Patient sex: M
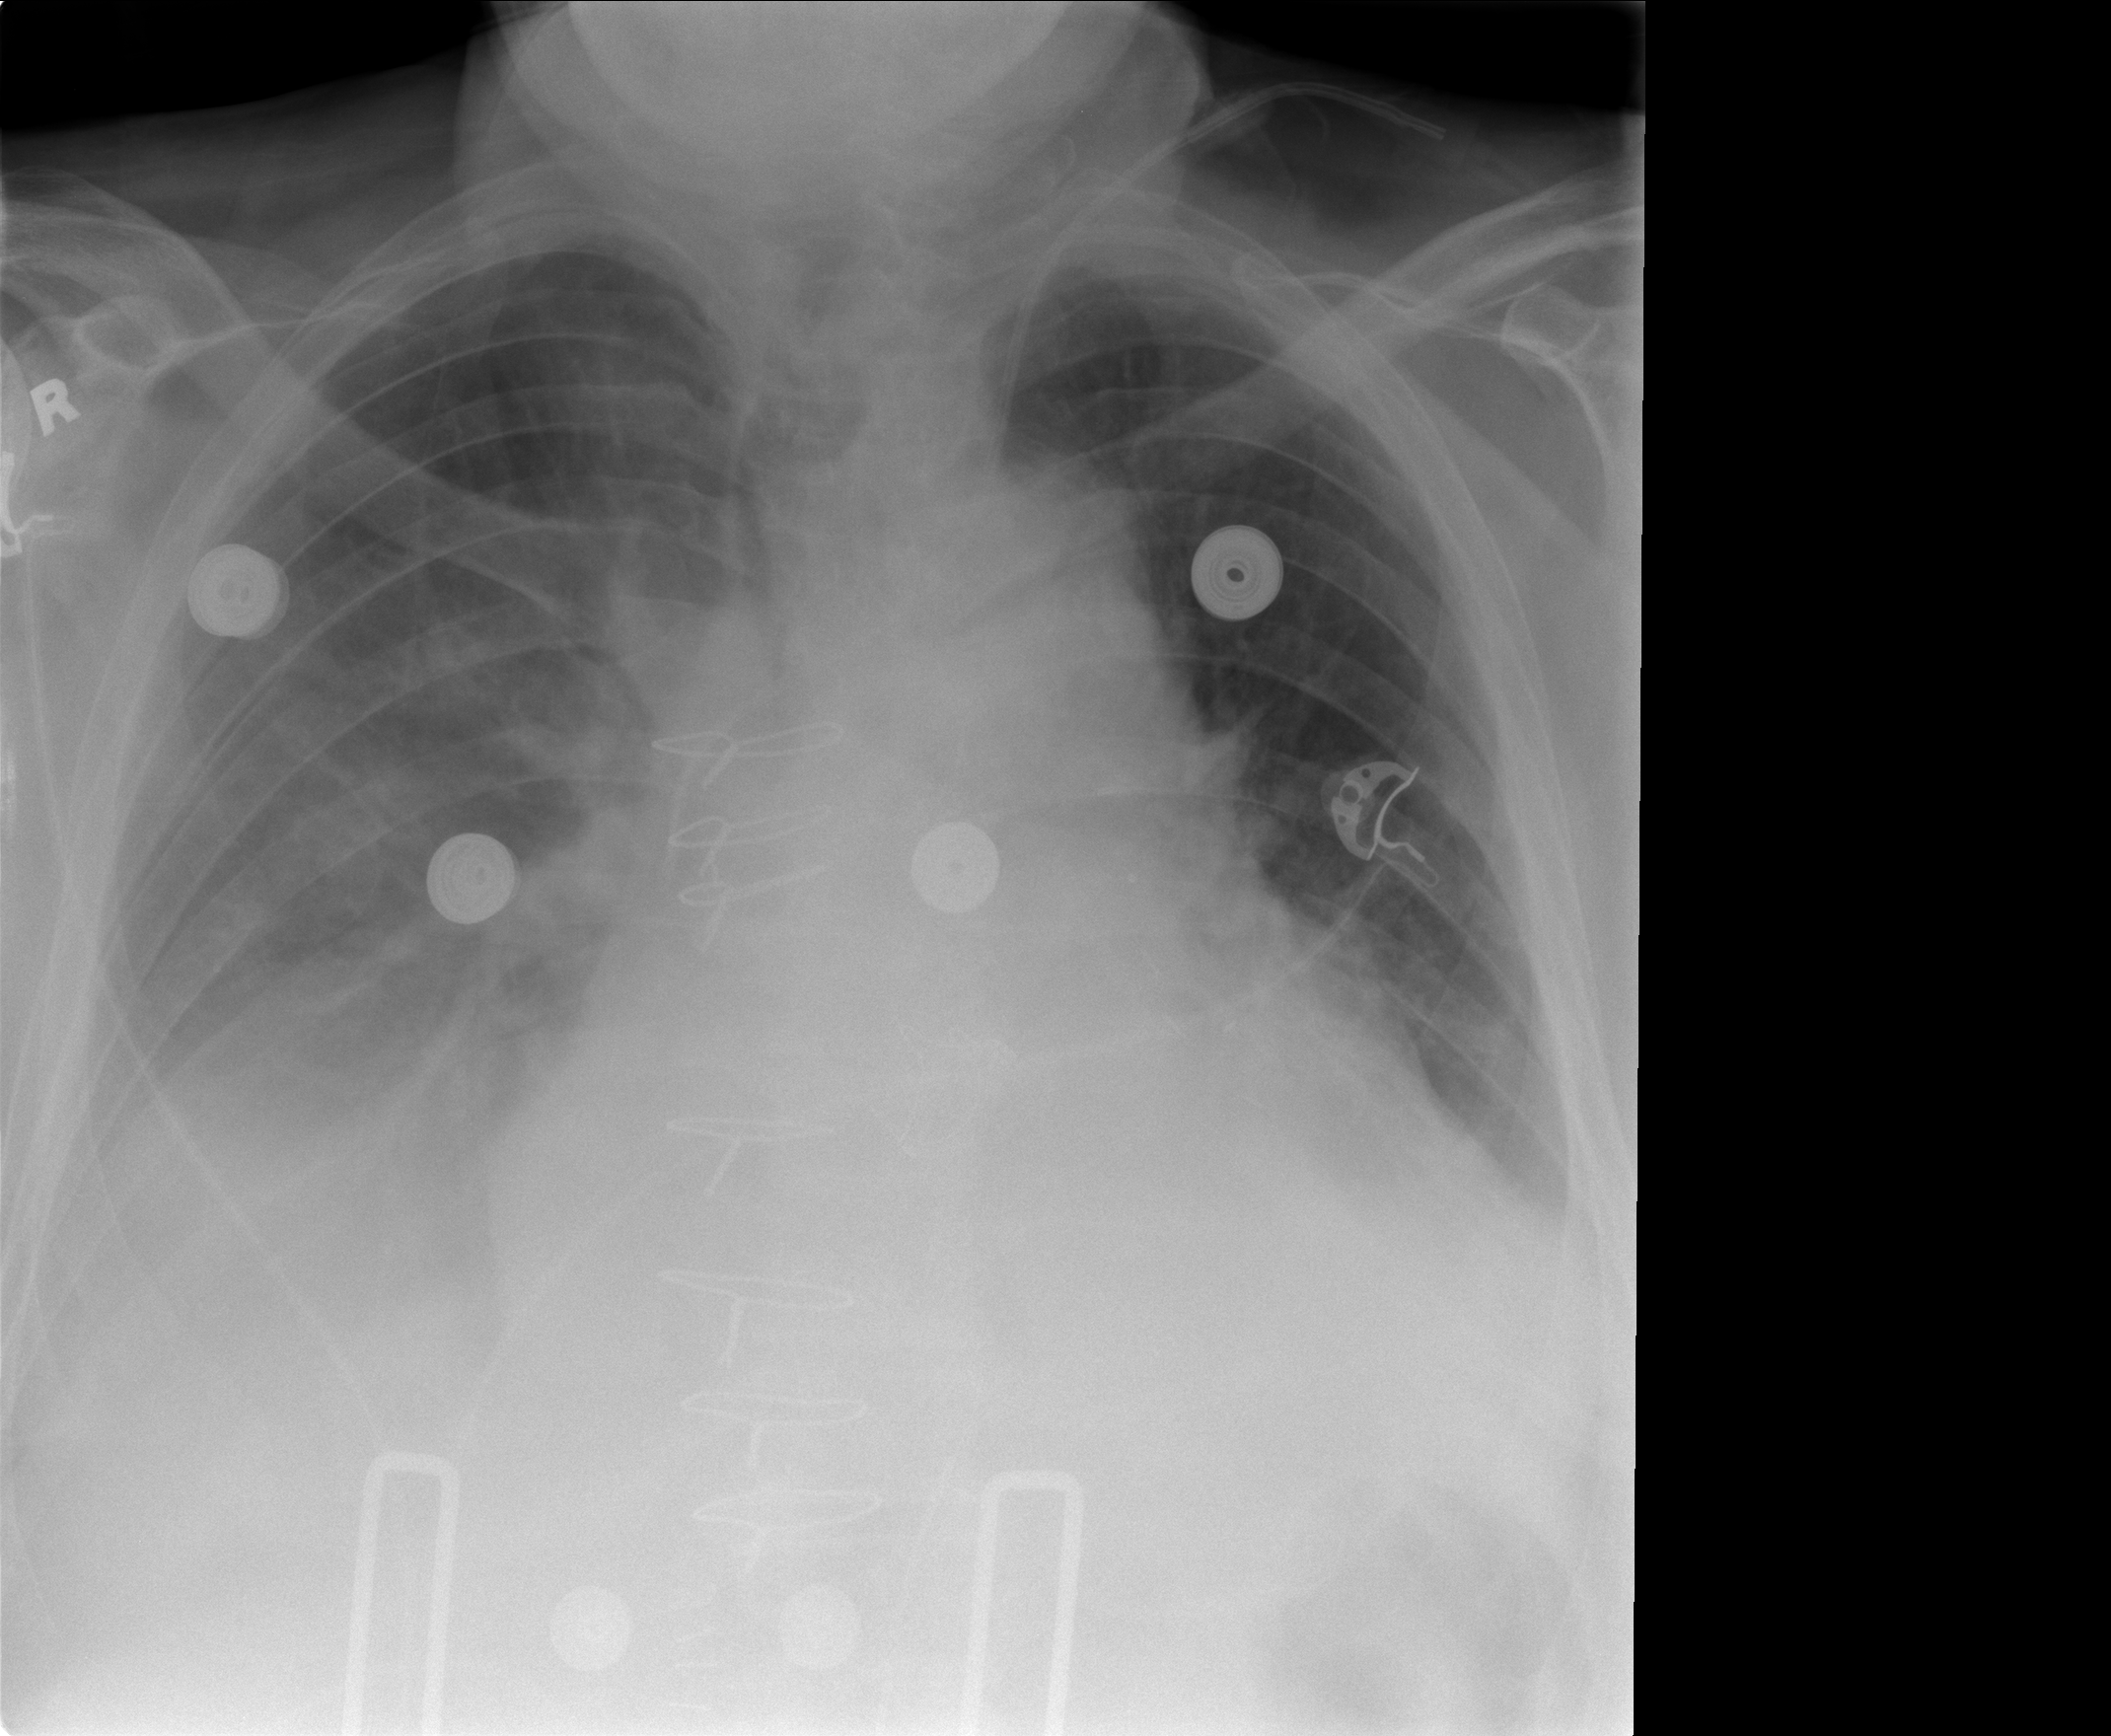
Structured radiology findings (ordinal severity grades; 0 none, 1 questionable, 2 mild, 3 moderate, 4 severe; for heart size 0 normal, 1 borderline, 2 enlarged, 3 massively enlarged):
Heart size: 2
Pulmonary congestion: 0
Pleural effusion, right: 3
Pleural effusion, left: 2
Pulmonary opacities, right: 0
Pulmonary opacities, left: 0
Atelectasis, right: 2
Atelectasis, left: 0